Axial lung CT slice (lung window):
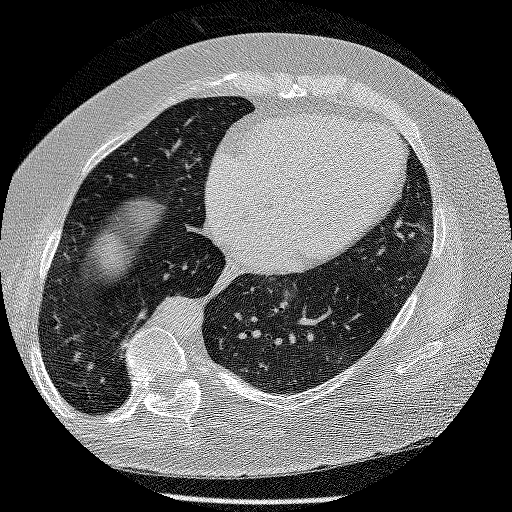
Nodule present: no